Brain MRI, t1w sequence, axial 2D slice.
Patient: age 26, sex F, weight 78 kg, height 1.78 m
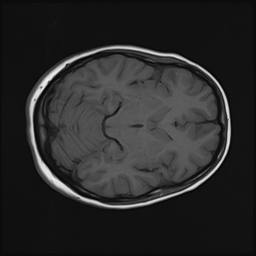